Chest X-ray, PA view. Patient: 61 years old, sex F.
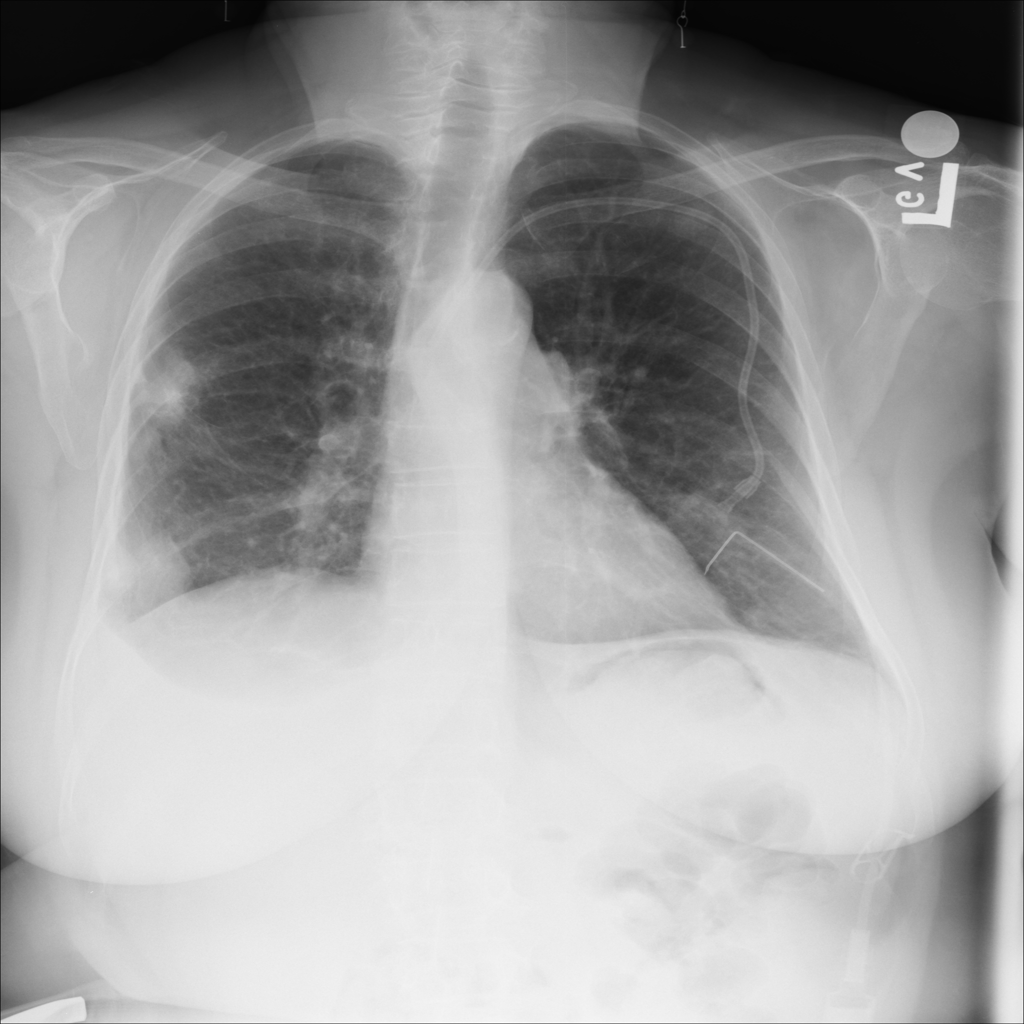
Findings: Effusion, Mass